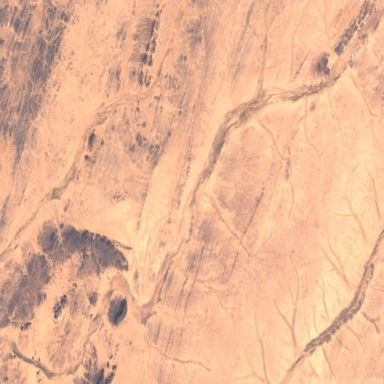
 often filled with water during the rainy season."